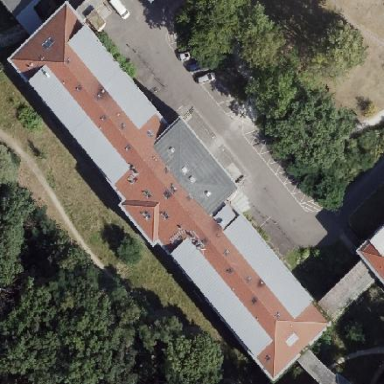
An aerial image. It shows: Hospital building.